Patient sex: M
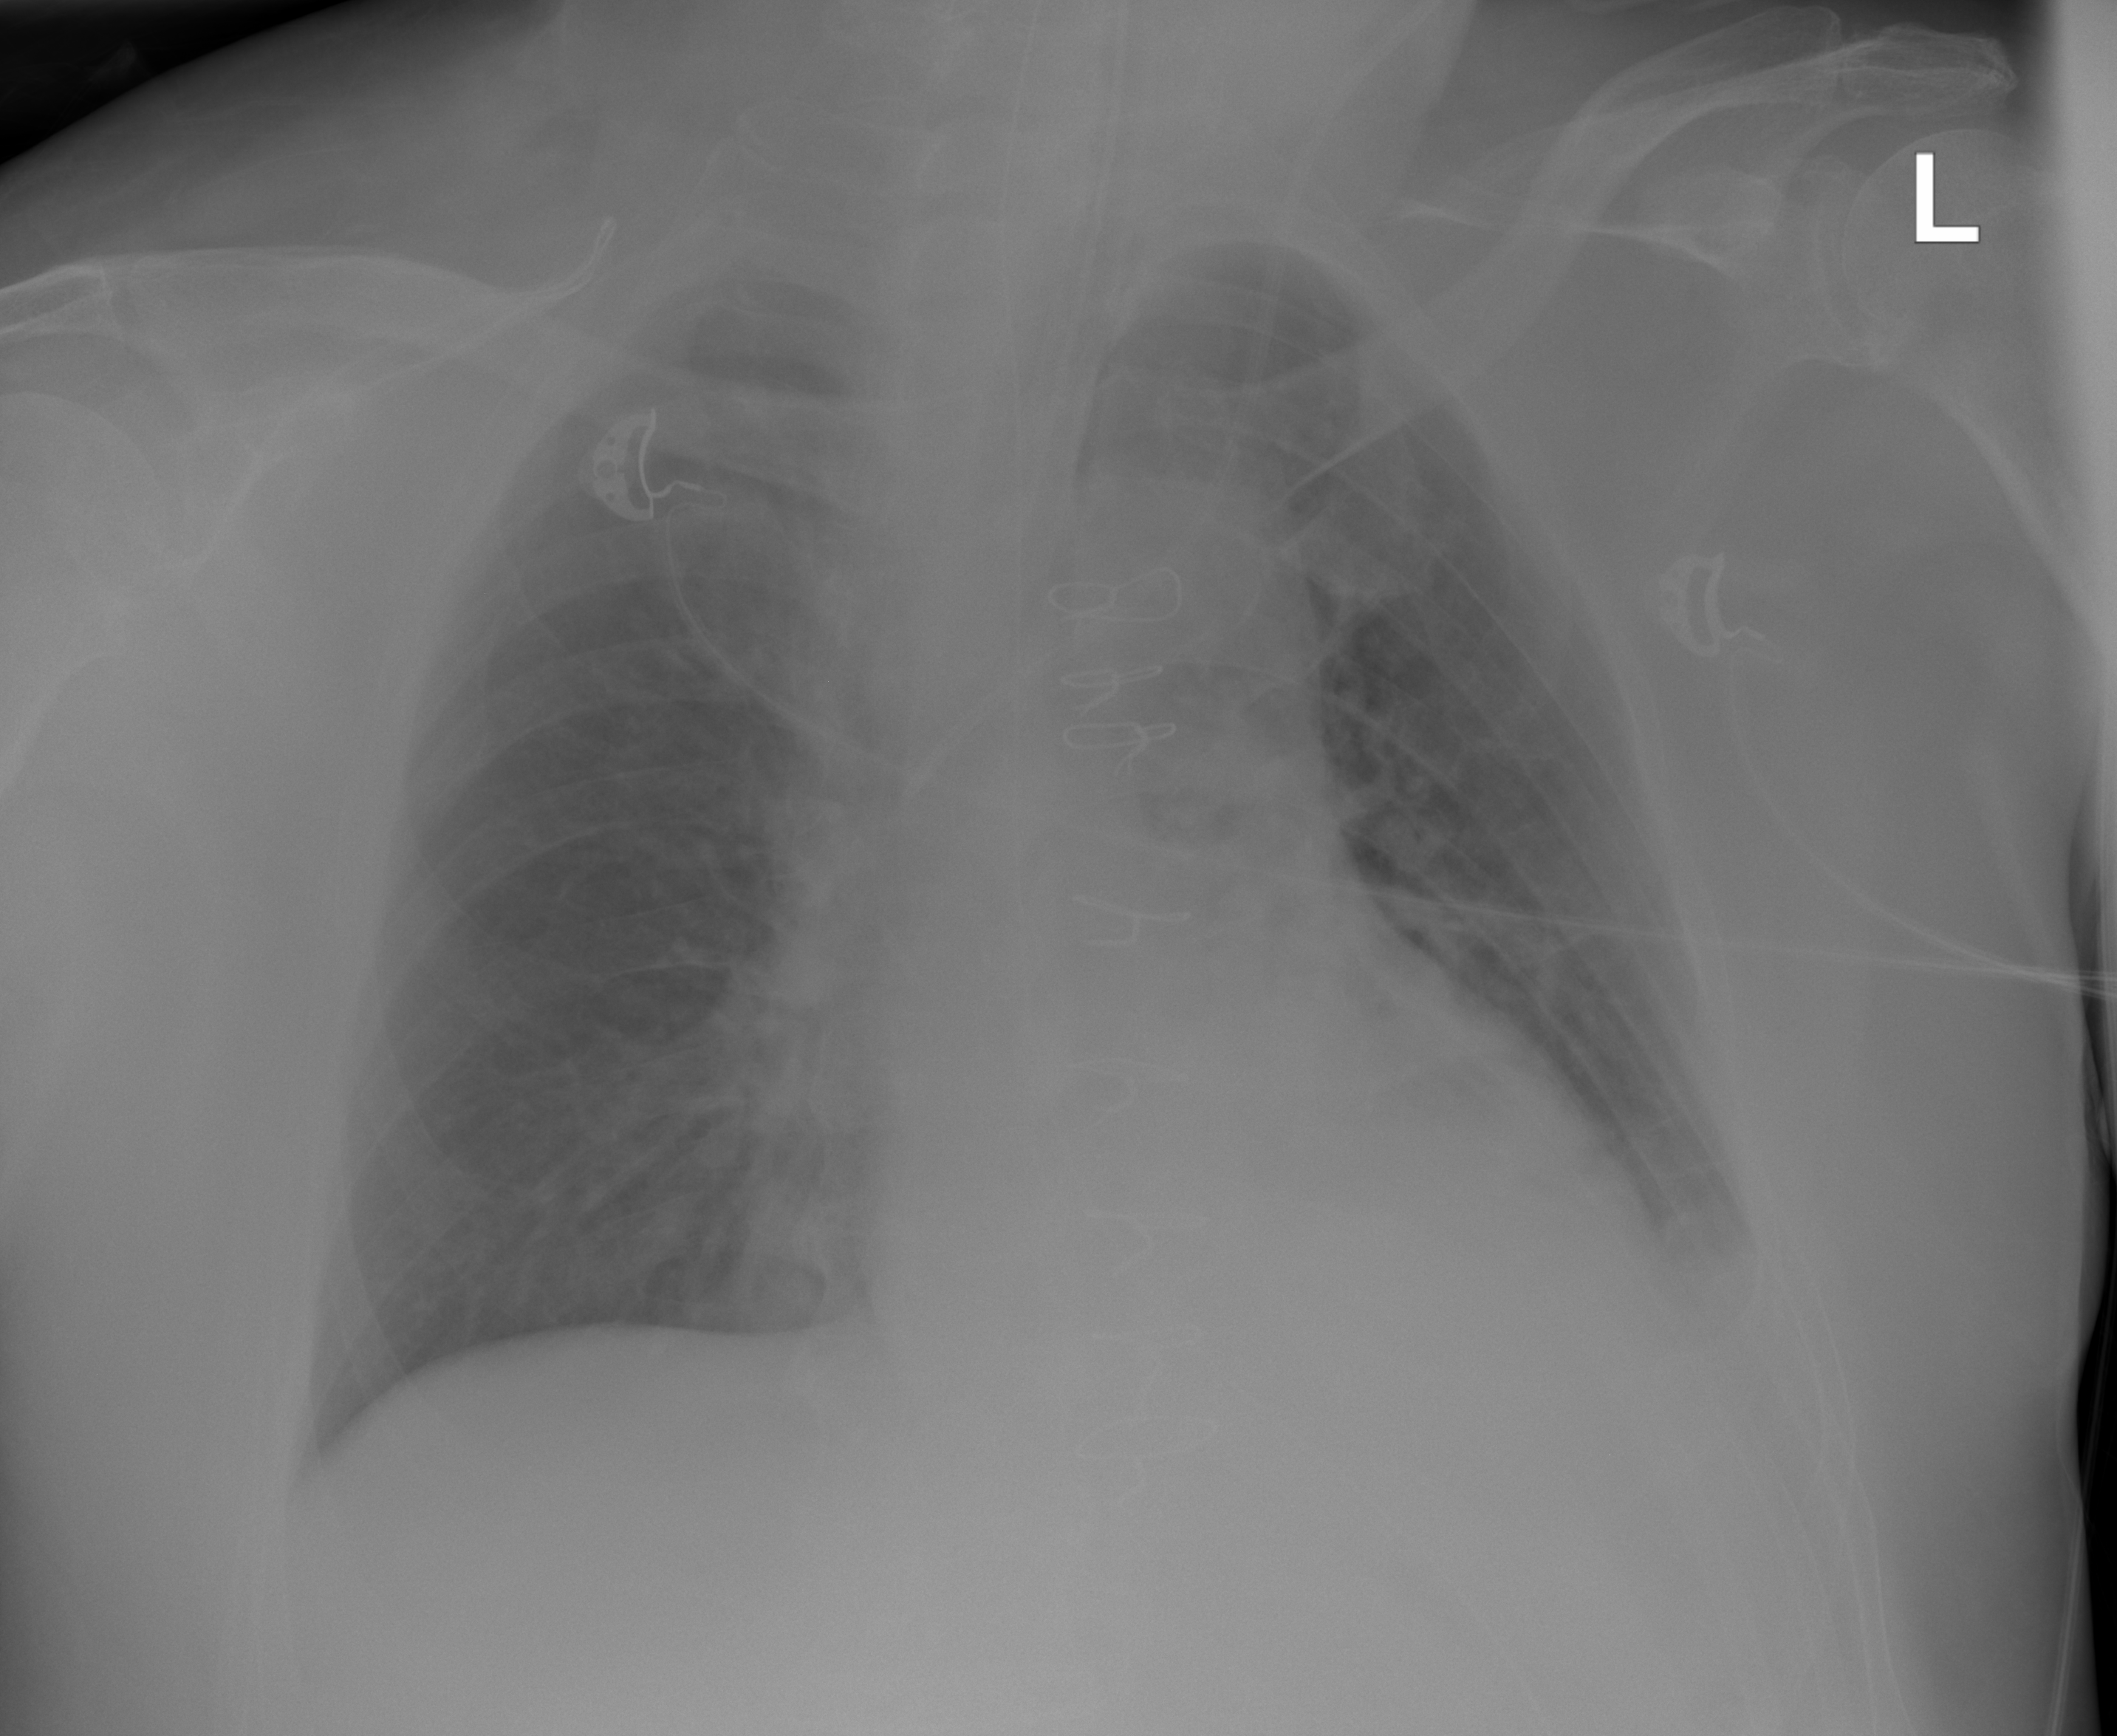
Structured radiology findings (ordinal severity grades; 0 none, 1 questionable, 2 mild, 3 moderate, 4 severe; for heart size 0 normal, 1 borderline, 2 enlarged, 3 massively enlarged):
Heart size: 2
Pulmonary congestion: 0
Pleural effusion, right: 0
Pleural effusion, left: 2
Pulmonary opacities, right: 0
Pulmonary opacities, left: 1
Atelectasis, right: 0
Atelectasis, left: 2